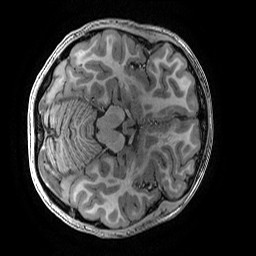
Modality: T1w
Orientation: axial
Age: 14
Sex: female
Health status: ill
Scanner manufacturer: ge
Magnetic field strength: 3 T
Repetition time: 0.007664 s
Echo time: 0.00342 s